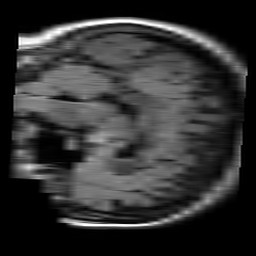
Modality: FLAIR
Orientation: sagittal
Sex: female
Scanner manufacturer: philips
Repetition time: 11 s
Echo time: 0.125 s